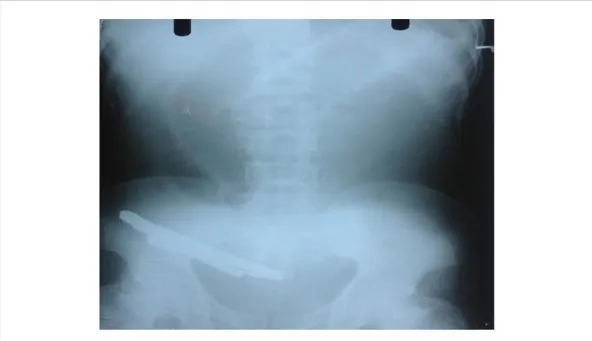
X-ray abdomen: the radiopaque shadow in the pelvic cavity and centrally multiple dilated bowel loops were noted, suggesting foreign body and likely bowel obstruction.
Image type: radiology (x_ray)